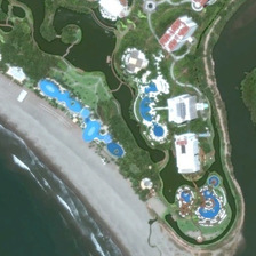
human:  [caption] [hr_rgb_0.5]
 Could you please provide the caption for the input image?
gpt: a resort with many pools and houses while surrounded by lakes .

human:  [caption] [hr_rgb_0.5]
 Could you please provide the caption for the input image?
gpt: Next to the resort is a light gray road with two lakes on both sides.

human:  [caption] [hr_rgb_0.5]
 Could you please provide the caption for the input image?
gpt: two lakes moss green or dark green water surround the resort in it .

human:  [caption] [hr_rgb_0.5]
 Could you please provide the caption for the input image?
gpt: some houses with red or white roof and many pools on the land .

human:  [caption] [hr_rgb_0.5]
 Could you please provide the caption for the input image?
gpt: Light gray road besides Resort and towing Lake in either hand.